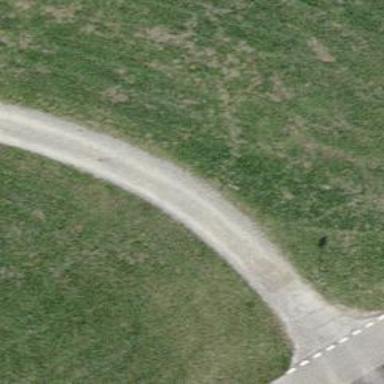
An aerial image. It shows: Track with compacted grade 2 surface.